Field crop: maize
Growth stage: 2
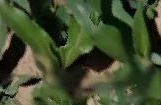
Species: maize